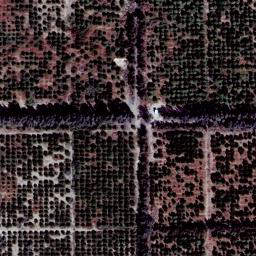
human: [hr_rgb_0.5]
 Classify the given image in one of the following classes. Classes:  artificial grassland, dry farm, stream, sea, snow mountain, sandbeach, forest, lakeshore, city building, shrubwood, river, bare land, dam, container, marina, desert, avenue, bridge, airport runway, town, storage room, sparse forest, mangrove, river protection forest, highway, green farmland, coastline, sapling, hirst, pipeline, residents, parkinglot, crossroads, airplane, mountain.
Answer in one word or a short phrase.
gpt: dry farm